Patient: sex F, age 68
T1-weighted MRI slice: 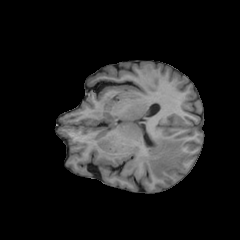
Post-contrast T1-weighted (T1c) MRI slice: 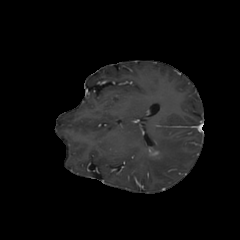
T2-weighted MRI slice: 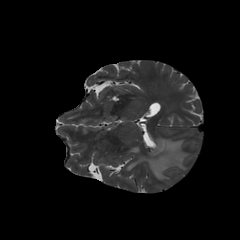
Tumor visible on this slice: yes
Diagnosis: Glioblastoma, IDH-wildtype
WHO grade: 4